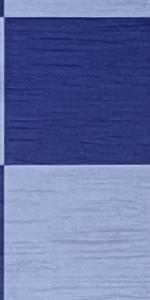
Label: Empty